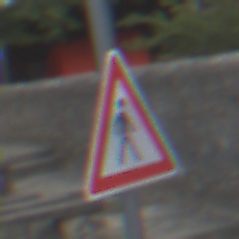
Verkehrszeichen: FussgaengerLinks
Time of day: MorningAfternoon
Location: Outdoor (Suburban)
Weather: PartlyCloudy
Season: NotSpecified
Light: Natural